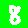
Digit: 8